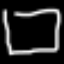
Label: square